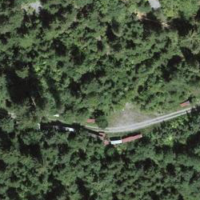
EUNIS habitat code: 45
Species observed at this site:
Clinopodium vulgare